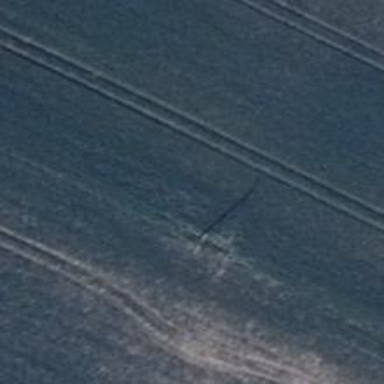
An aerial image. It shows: Minor power line.